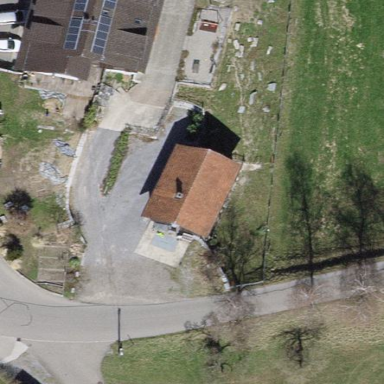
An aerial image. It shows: Shed building.